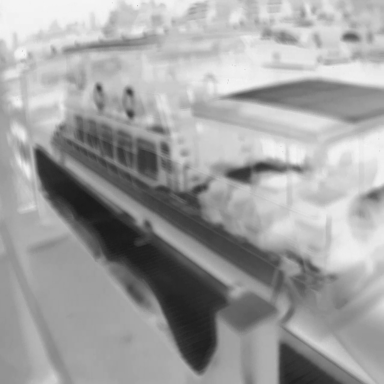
There is a container_ship in the infrared image.